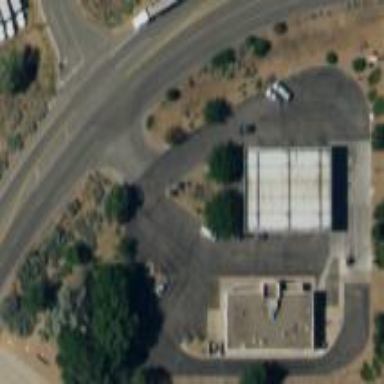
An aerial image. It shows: Fuel station located within retail area.